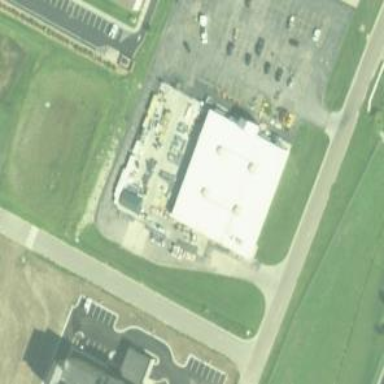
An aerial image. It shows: Retail building that serves as country store.